Question: I'm trying to make an ajax request to the google contacts API with the following setup:
'''
$.ajax({
url: "https://www-opensocial.googleusercontent.com/api/people/@me/@all",
dataType: 'jsonp',
data: {
alt: 'json-in-script'
},
headers: {
'Authorization': 'Bearer ' + token
},
success: function(data, status) {
return console.log("The returned data", data);
}
});
'''
But the Authentication header doesn't seem to get set. Any ideas?

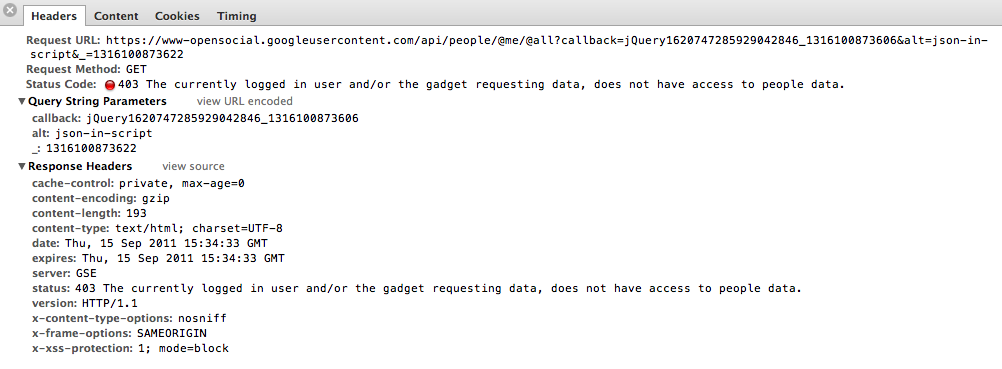
Answer: I had the same problem recently. Try this:
'''
$.ajax({
url: "https://www-opensocial.googleusercontent.com/api/people/@me/@all",
dataType: 'jsonp',
data: {
alt: 'json-in-script'
},
success: function(data, status) {
return console.log("The returned data", data);
},
beforeSend: function(xhr, settings) { xhr.setRequestHeader('Authorization','Bearer ' + token); }
});
'''
EDIT: Looks like it can't be done with JSONP. <URL>